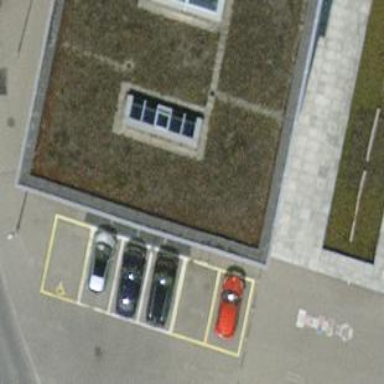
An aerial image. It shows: Parking area with surface.